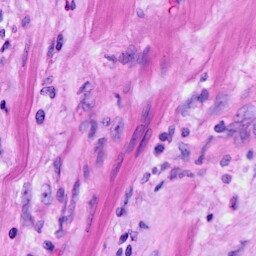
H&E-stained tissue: Ovarian